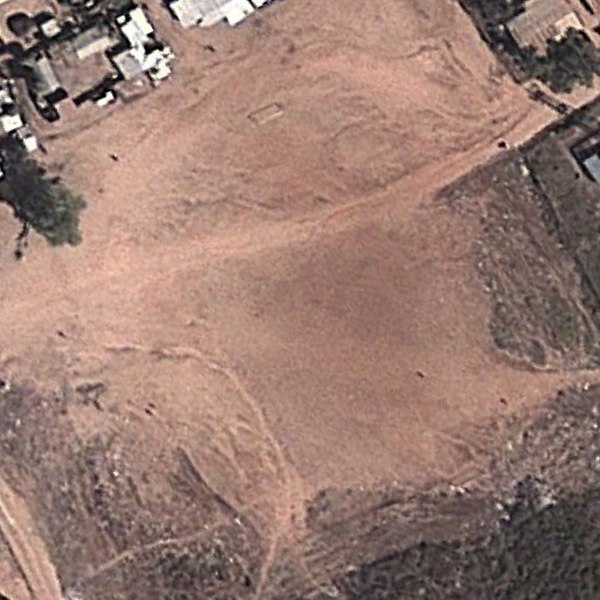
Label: BareLand